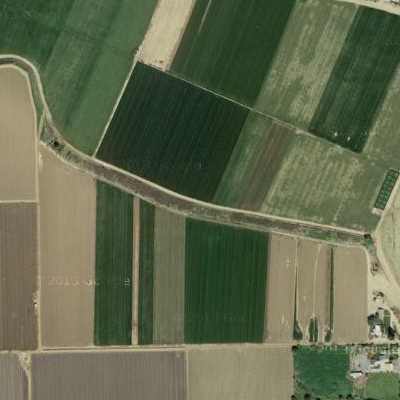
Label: Field